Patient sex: F
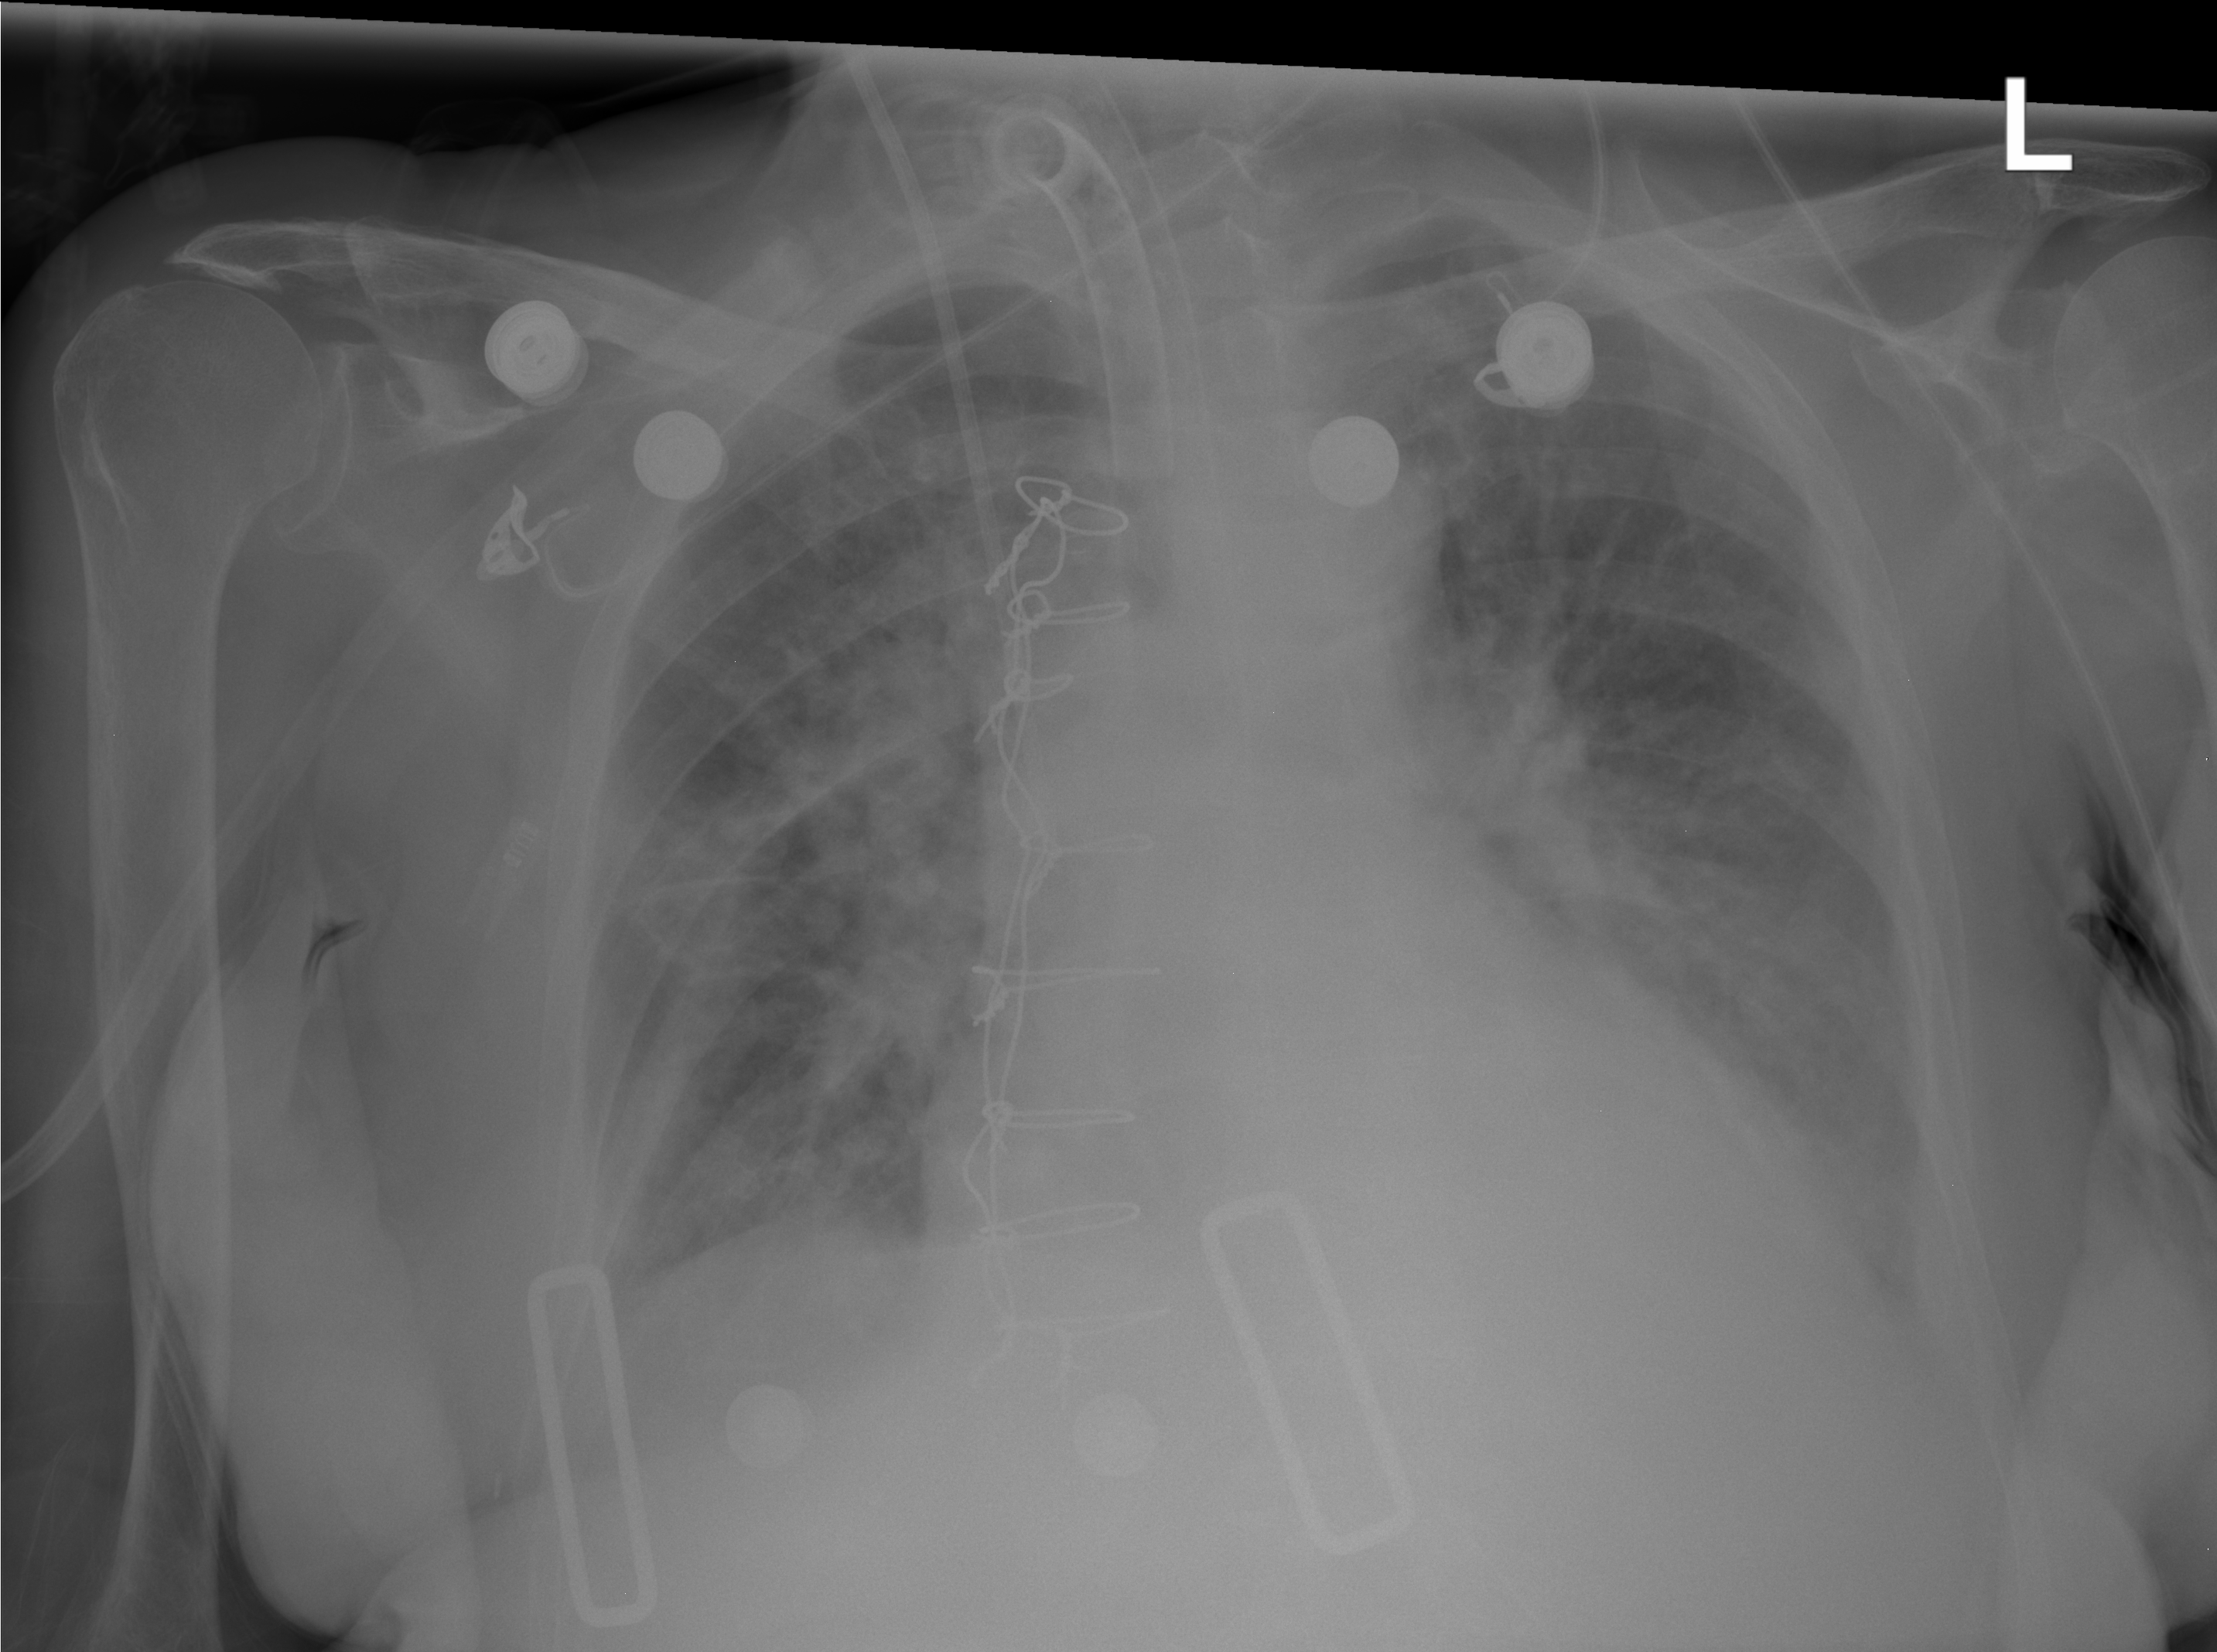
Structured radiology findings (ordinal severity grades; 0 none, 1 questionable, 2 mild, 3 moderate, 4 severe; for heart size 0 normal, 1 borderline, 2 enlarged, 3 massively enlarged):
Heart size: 2
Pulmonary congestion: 3
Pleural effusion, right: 1
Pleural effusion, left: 2
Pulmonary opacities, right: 3
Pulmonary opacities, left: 3
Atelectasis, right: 2
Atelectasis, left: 2